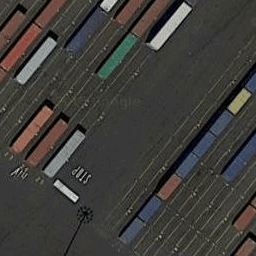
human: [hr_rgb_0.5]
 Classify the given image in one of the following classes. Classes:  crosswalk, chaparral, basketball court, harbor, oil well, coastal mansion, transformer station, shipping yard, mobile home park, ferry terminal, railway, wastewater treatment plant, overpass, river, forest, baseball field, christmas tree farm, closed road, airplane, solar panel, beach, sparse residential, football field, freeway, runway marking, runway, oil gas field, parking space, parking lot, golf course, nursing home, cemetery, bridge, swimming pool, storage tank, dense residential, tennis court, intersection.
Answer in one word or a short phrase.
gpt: shipping yard